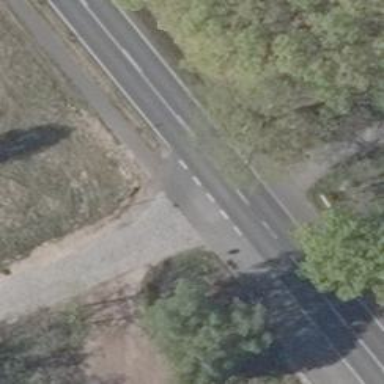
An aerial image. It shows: Primary road with asphalt surface.